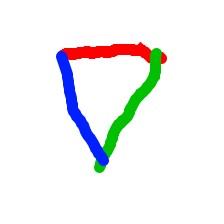
Shape: triangle